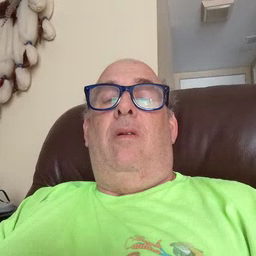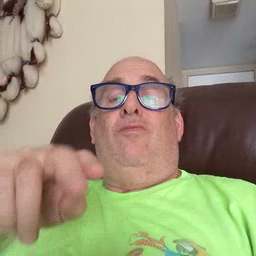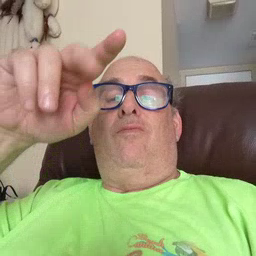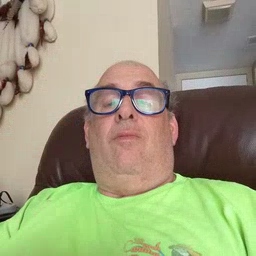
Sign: stairs